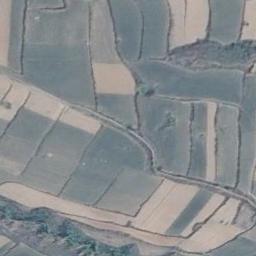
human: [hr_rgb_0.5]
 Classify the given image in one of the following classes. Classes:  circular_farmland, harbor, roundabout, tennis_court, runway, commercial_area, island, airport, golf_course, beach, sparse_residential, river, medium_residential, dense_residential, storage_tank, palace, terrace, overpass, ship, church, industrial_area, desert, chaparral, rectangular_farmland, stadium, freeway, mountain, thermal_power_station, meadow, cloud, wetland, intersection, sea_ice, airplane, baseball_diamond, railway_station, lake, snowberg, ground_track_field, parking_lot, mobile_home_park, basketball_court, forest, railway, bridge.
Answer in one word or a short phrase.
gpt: terrace